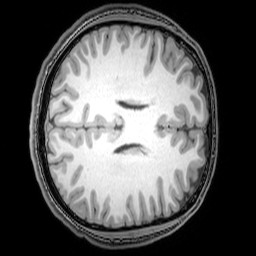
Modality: T1w
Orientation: axial
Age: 21
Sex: male
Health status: healthy
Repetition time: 0.081 s
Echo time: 0.037 s